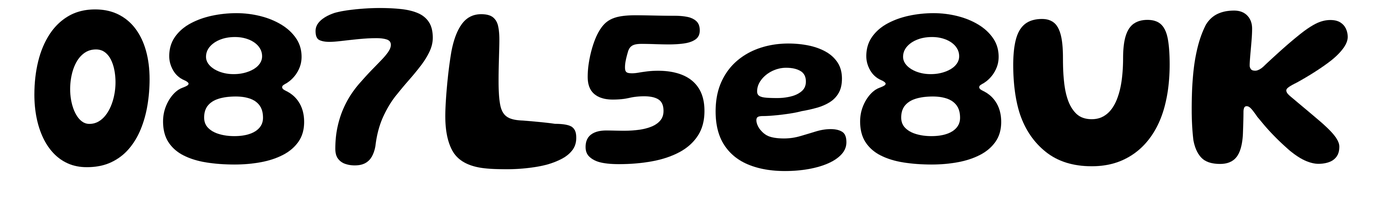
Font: Gluten_SemiBold